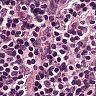
Metastatic tissue present: no